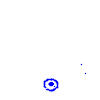
Particle: electron